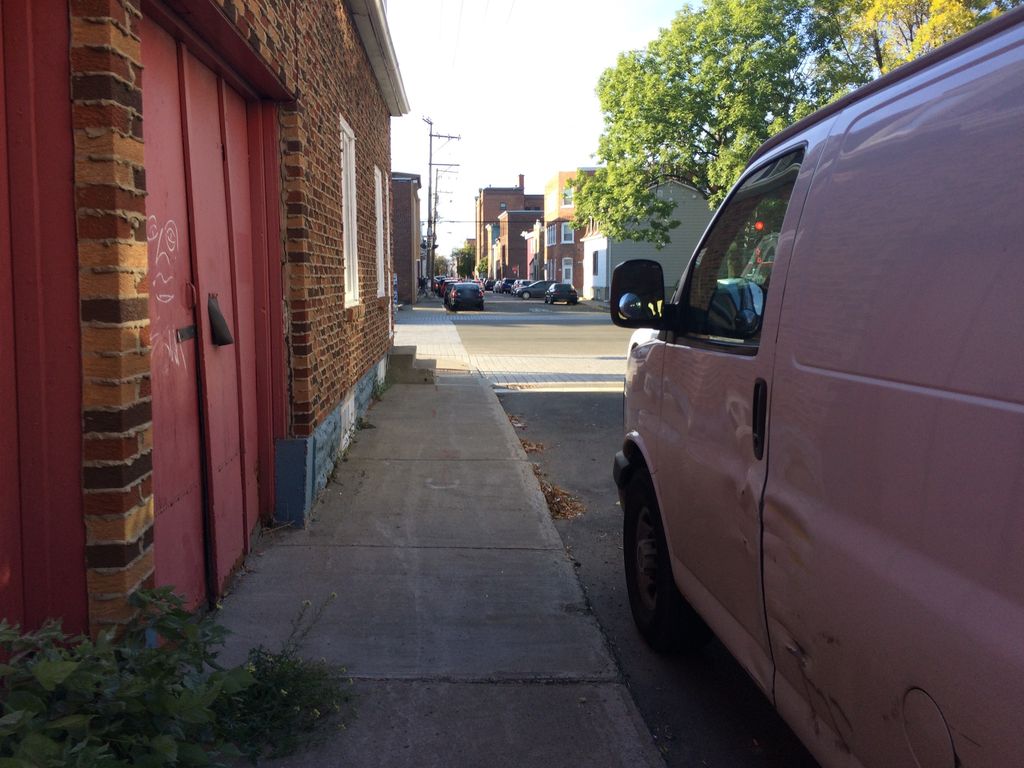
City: quebec_city